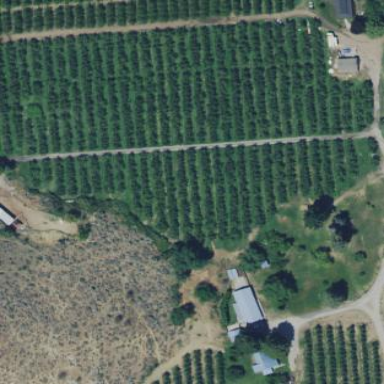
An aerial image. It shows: Orchard.